Interaction volume radius: 5 \u00c5
Interaction volume height: 40 \u00c5
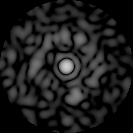
Disorder parameter: 0.8379